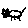
Label: cat